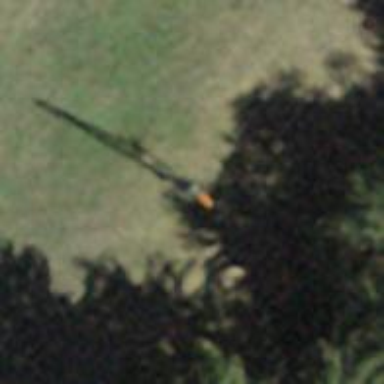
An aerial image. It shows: Pole with roof-covered pipeline marker.